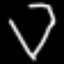
Label: diamond